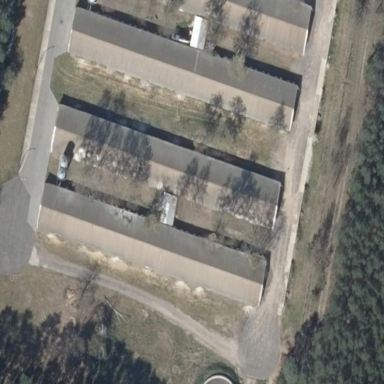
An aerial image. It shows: Gabled roof of grey-colored farm auxiliary building with its roof oriented along the structure.